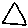
Label: triangle